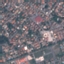
Land use / land cover class: Residential